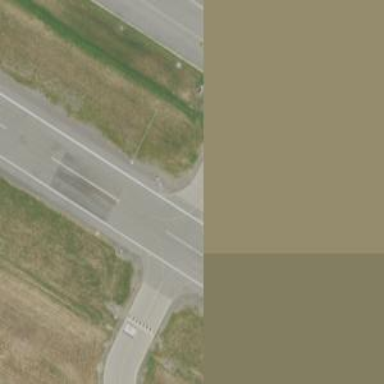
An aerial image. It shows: Image of taxiway at airport.